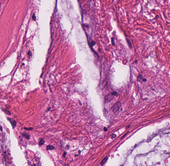
Tumor epithelial tissue: no
Tumor-associated stroma tissue: yes
Normal tissue: no